Brain MRI, t1w sequence, axial 2D slice.
Patient: age 34, sex F, weight 95 kg, height 1.95 m
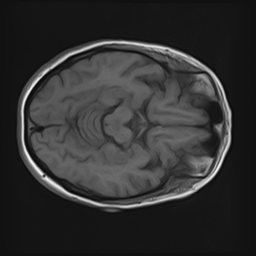